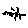
Label: sun